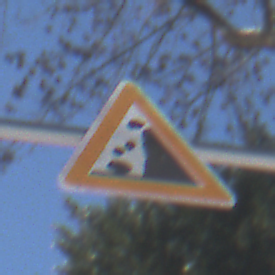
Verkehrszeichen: SteinschlagRechts
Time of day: MorningAfternoon
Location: Outdoor (Special)
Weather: Clear
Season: Winter
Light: Natural